Question: I'm developing an app using umbraco cms and AngularJS framework.
Why my web app don't work like a local?... I kept the same structure of permissions and configurations.
Production server conf: win 7 sp1, iis 7.5
Dev server conf: win 8.1 update 1, iis 8.5
Look the picture:

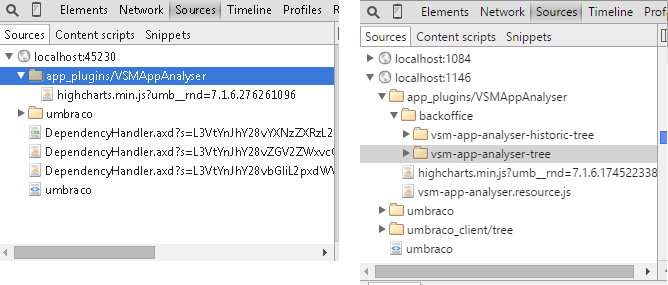
Answer: Umbraco uses Client Dependency when the compilation mode is not set to debug. The reason they are different is most likely because you have different configurations for debug and release.
If you want to avoid Client dependency, open your Web.config and set:
'''
<compilation debug="true" ... >
'''
This, is not recommended in a production enviroment, though